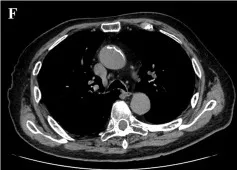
Chest CT.
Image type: radiology (ct)